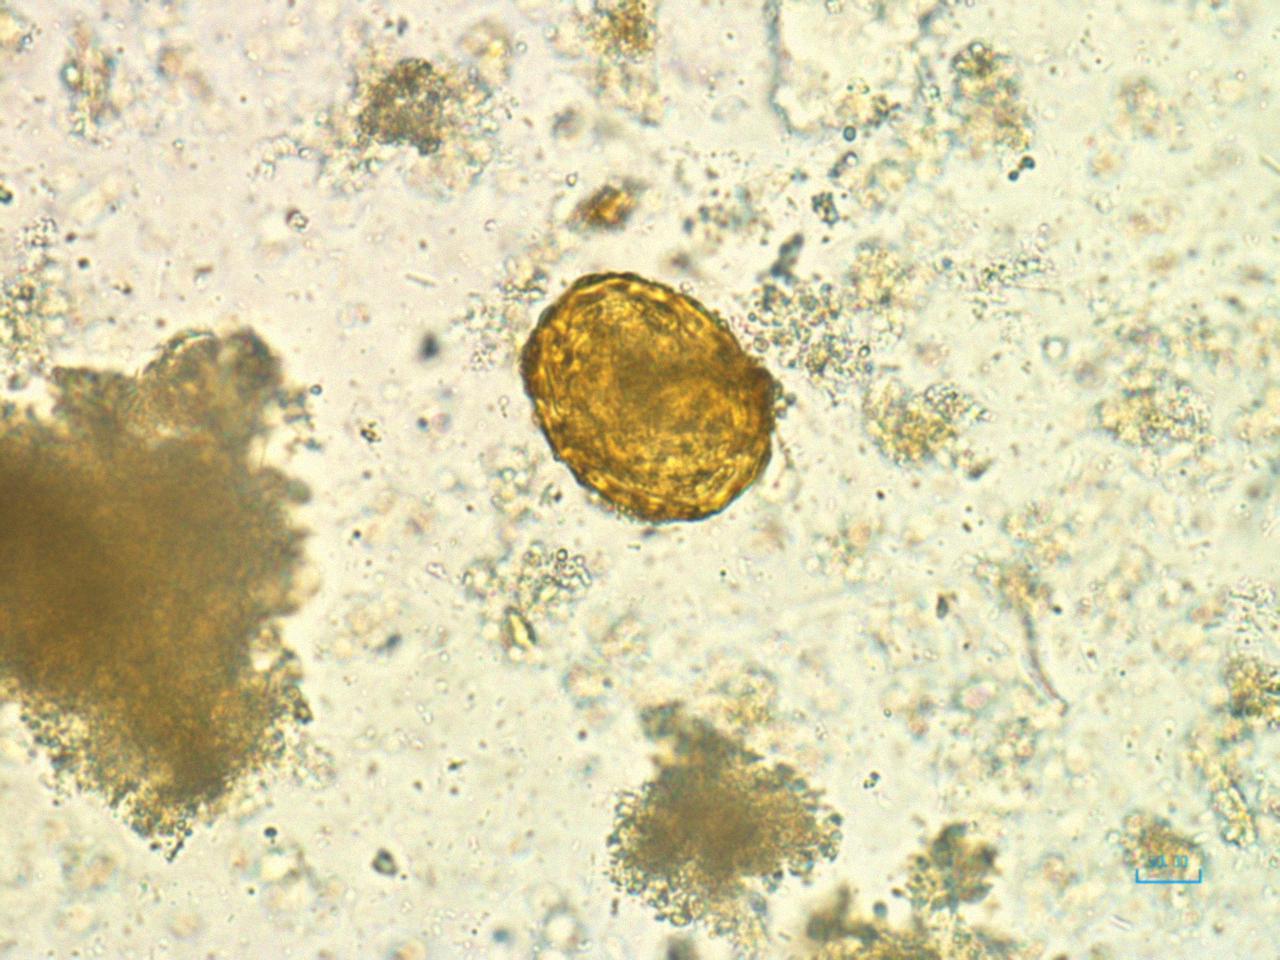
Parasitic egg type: Ascaris lumbricoides